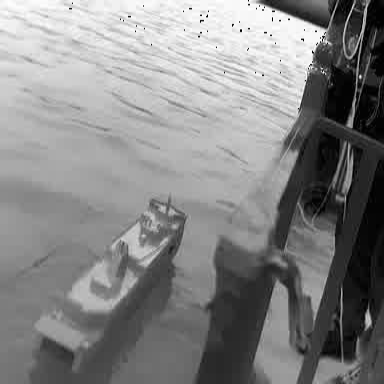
There is a container_ship in the infrared image.